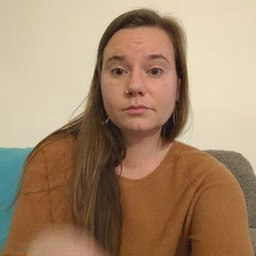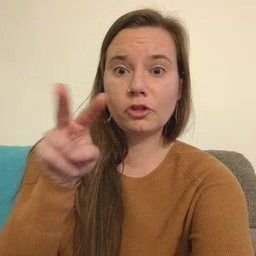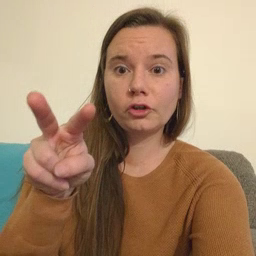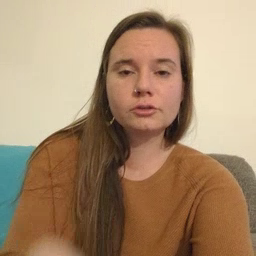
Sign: look